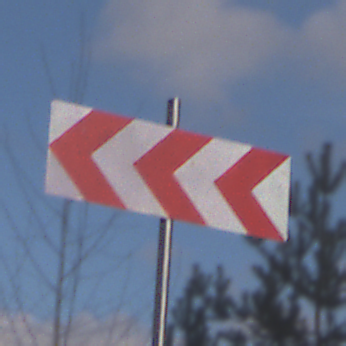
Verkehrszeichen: RichtungstafelnInKurvenGrossRechts
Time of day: MorningAfternoon
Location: Outdoor (Nature)
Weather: PartlyCloudy
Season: NotSpecified
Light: Natural